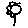
Label: flower